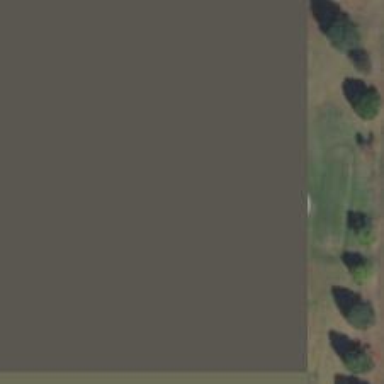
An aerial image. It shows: View of golf hole.